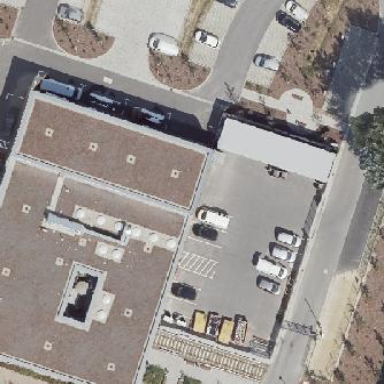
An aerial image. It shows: Commercial building with flat roof.